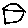
Label: house